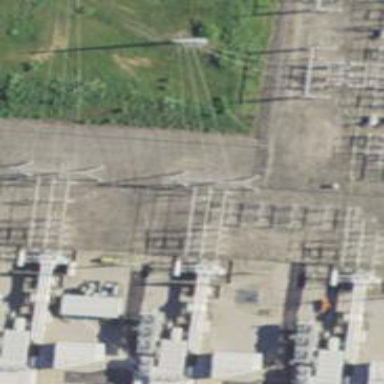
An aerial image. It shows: Power substation enclosed by fence.